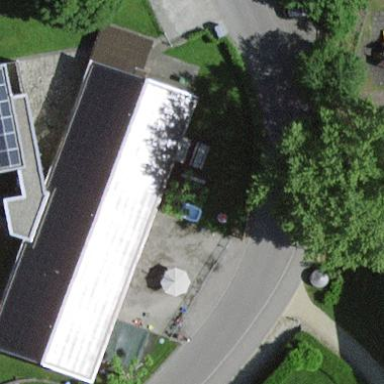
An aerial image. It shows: Kindergarten building.